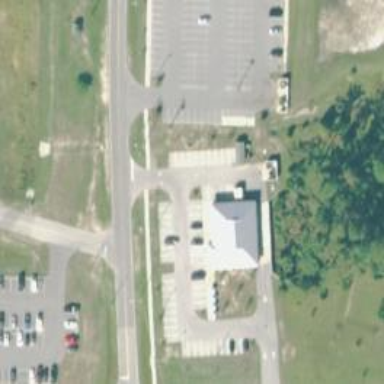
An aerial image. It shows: Parking area.